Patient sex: M
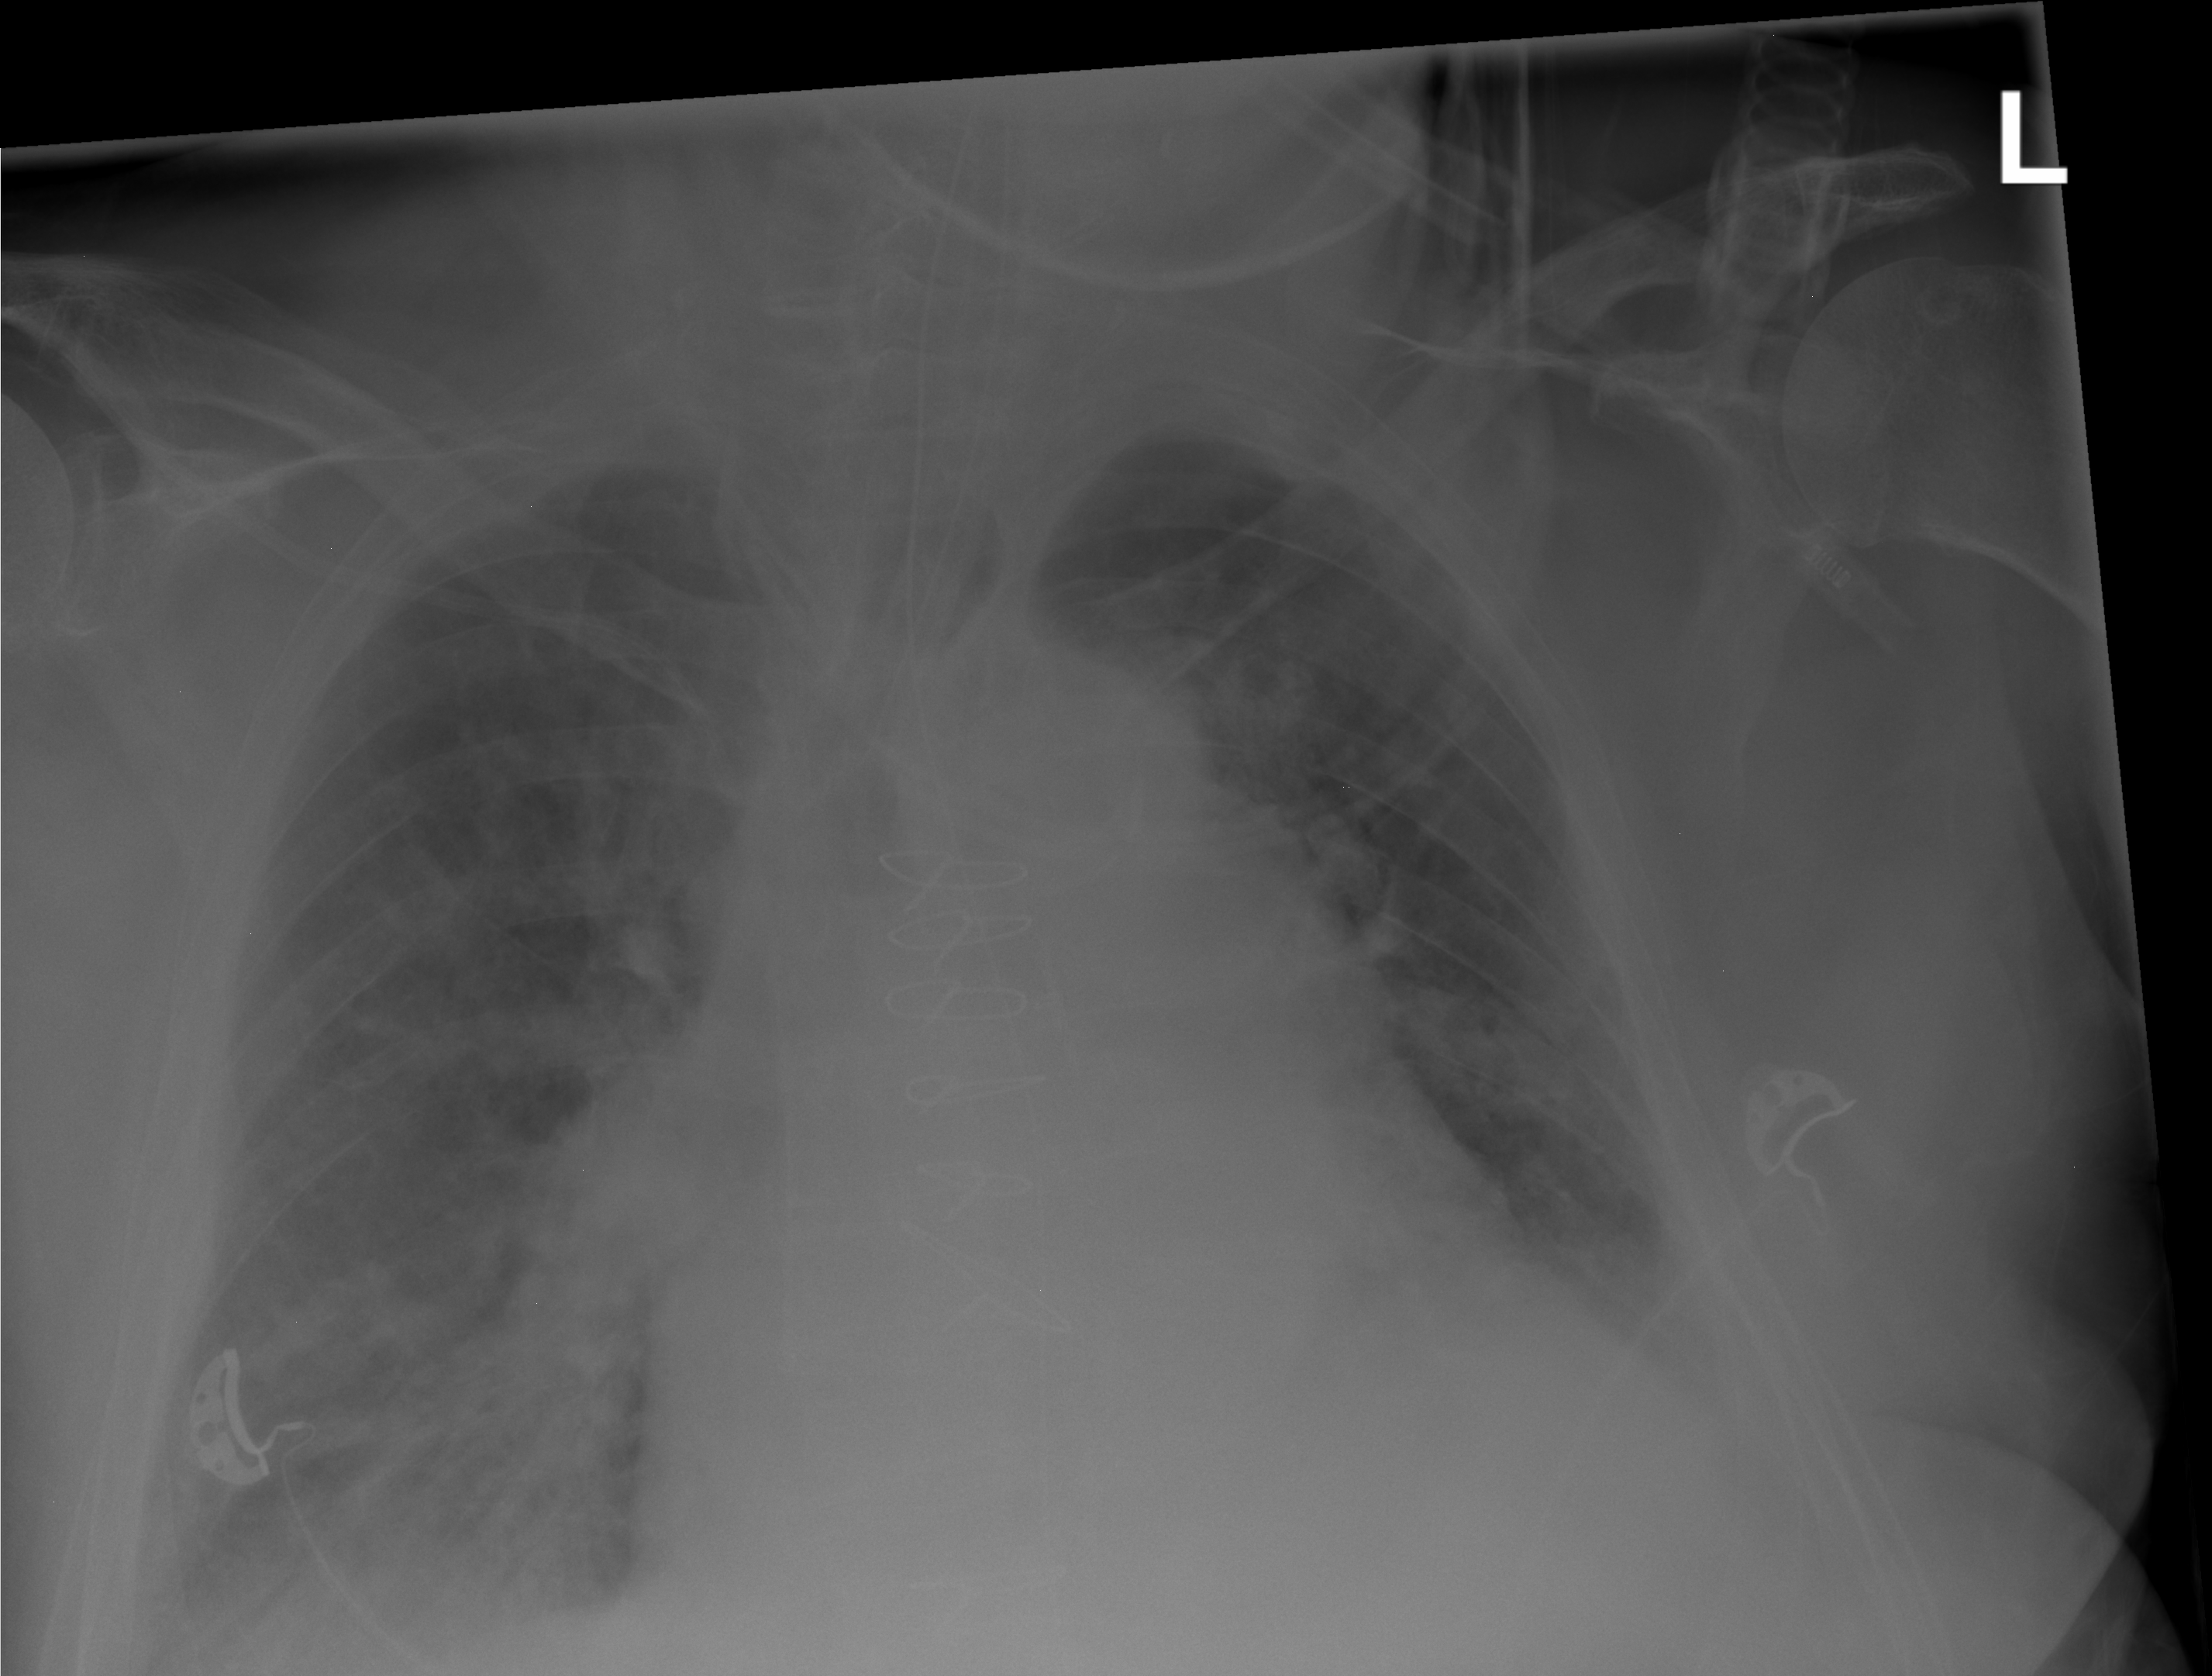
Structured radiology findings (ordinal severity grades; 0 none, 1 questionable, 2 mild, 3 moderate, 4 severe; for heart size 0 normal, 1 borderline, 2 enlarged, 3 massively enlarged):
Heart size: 2
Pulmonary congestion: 2
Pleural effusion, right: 2
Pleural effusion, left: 2
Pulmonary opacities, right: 3
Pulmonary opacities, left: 2
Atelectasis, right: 0
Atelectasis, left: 0